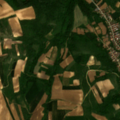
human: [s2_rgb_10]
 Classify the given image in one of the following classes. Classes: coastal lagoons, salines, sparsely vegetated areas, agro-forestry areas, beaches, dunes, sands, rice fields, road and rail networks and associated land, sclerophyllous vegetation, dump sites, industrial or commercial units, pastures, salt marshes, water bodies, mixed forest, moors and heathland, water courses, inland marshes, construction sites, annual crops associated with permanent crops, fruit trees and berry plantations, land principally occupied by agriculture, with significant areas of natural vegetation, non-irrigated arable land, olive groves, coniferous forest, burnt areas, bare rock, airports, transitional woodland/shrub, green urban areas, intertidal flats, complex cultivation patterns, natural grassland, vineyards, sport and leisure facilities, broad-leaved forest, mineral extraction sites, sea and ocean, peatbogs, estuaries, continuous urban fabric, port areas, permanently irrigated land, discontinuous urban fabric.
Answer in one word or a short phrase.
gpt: non-irrigated arable land, complex cultivation patterns, land principally occupied by agriculture, with significant areas of natural vegetation, broad-leaved forest